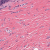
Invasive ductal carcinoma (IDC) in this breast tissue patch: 0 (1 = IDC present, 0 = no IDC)